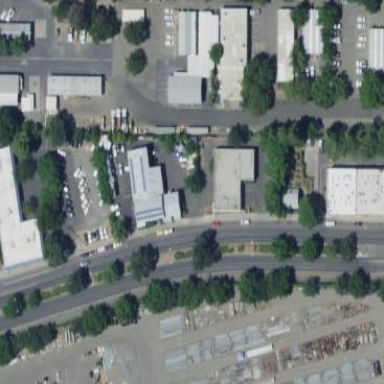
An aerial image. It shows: Commercial area.